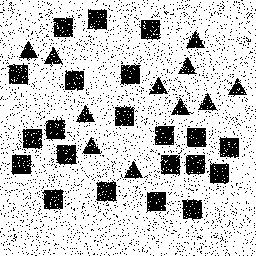
Squares: 21
Triangles: 11
Stars: 0
Total shapes: 32